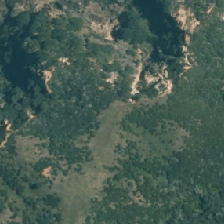
Land cover: high_producing_grassland